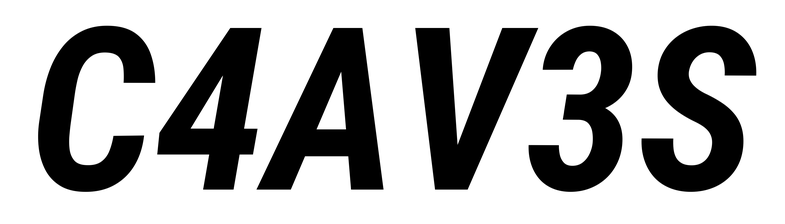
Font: Roboto-Italic_Condensed_Bold_Italic